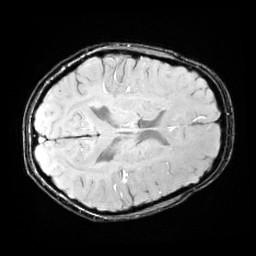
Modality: SWI
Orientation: axial
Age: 13
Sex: male
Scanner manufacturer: siemens
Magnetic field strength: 3 T
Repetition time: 0.027 s
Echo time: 0.02 s